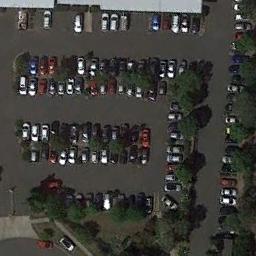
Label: parking_lot